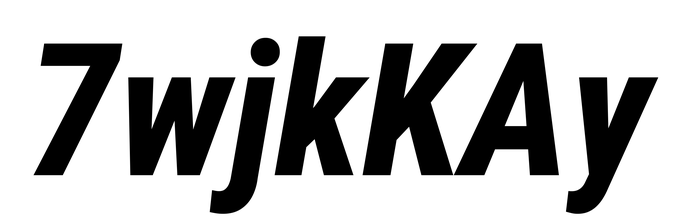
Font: Roboto-Italic_Condensed_ExtraBold_Italic